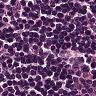
Metastatic tissue present: no